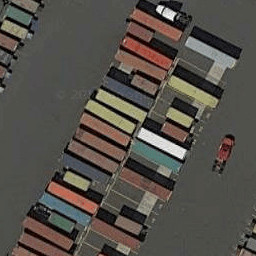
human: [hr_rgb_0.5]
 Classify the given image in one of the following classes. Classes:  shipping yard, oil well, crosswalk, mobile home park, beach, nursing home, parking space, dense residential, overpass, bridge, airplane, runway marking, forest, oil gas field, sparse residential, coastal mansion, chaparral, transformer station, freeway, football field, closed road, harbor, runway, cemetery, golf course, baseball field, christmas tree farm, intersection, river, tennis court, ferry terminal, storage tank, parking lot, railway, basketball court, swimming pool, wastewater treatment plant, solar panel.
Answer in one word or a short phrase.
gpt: shipping yard